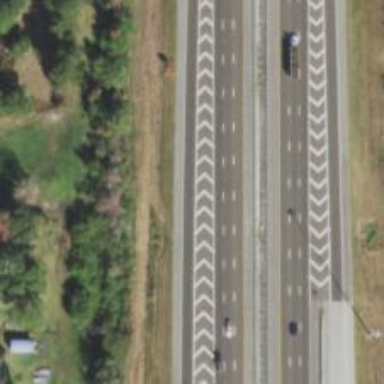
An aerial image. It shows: Cloverleaf junction with asphalt motorway link.